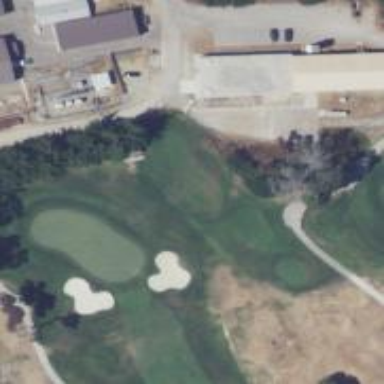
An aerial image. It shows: Golf tee.